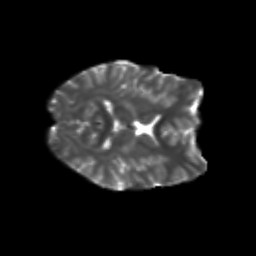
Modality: T2w
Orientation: axial
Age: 23
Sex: female
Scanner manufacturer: siemens
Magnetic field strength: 3 T
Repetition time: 3.5 s
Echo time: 0.104 s